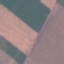
Land use / land cover class: AnnualCrop